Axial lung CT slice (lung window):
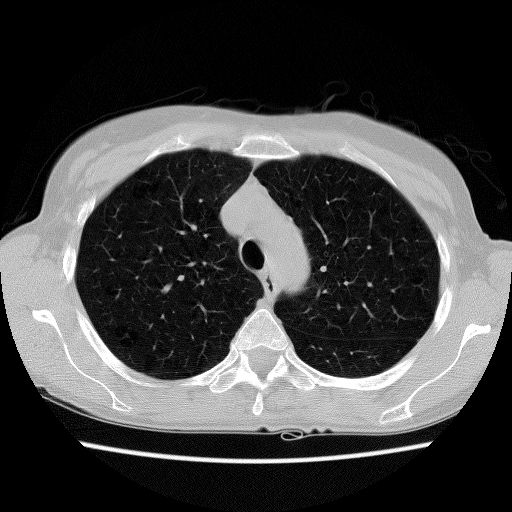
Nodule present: no